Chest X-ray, AP view. Patient: 66 years old, sex M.
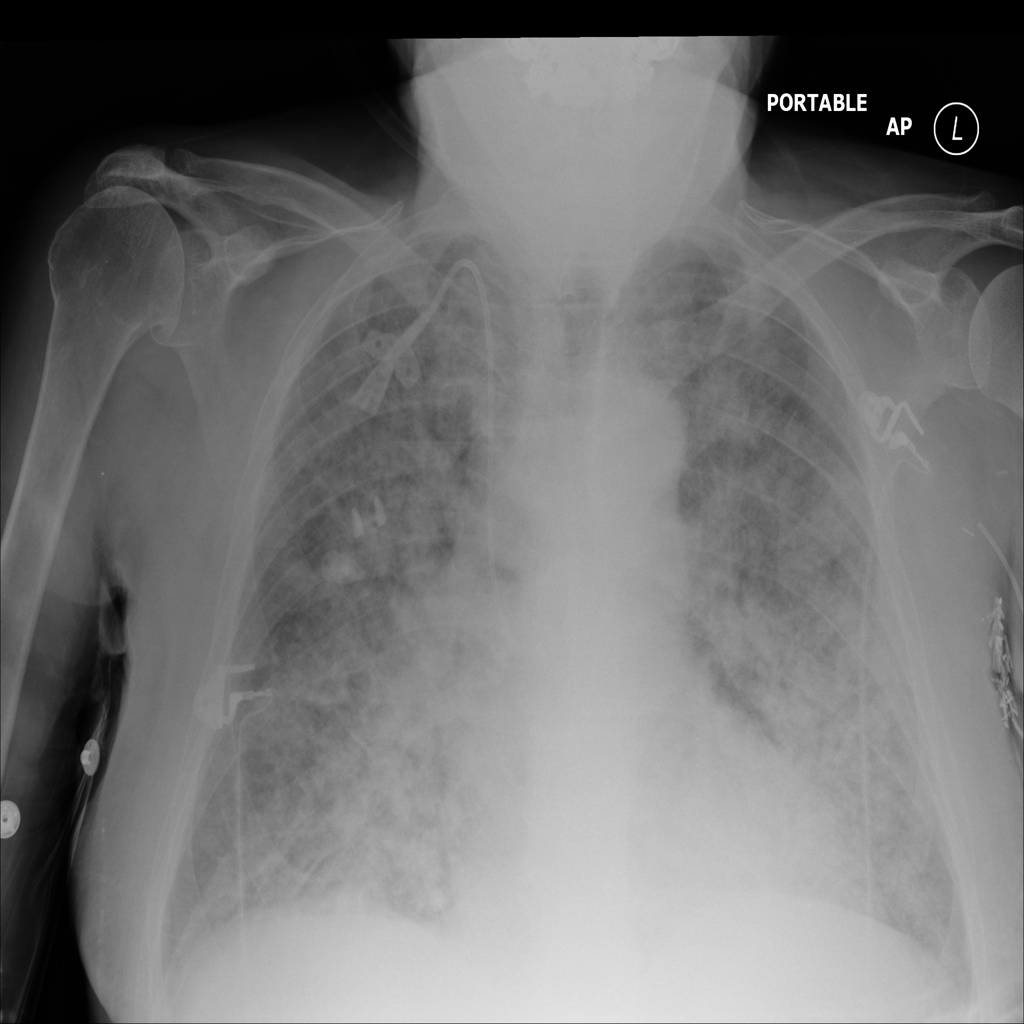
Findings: Edema